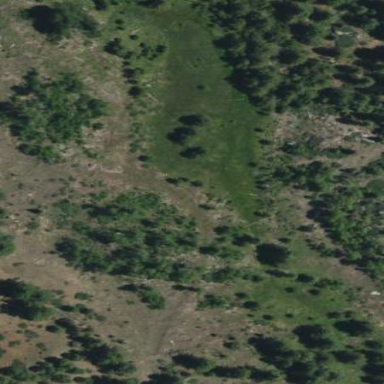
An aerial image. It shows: Wet meadow with grassland vegetation.